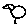
Label: bird